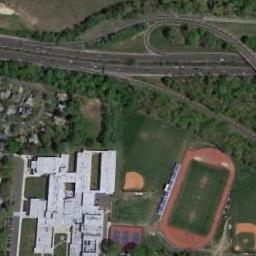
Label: ground_track_field